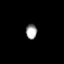
Tissue: prostate
Cell type: T cells
Senescence score: 0.7248
Nuclear area (px): 162
Mean DAPI intensity: 159.981